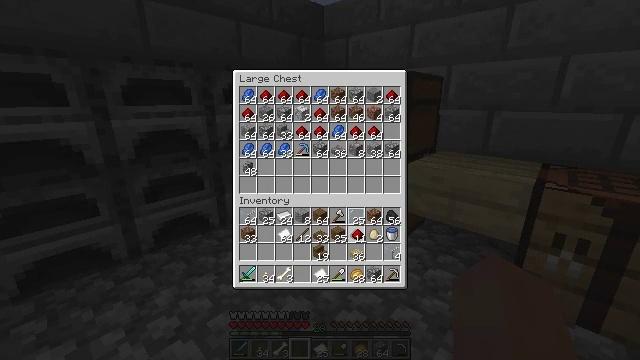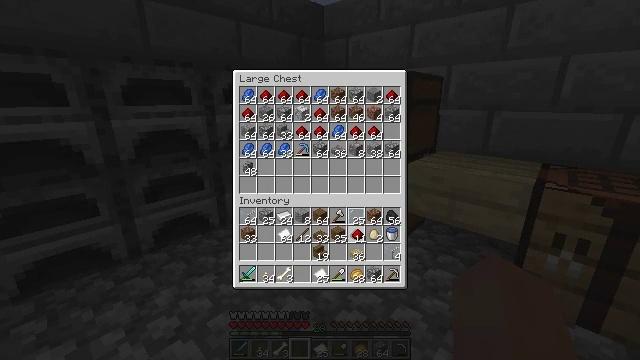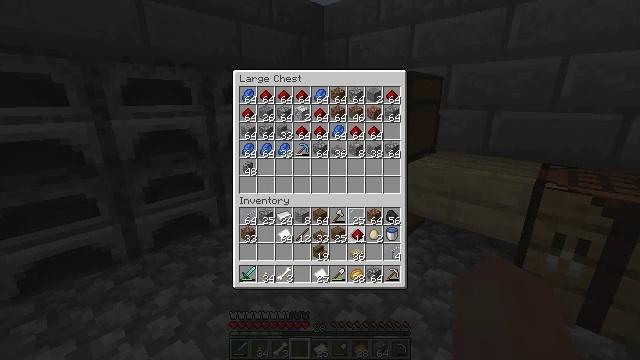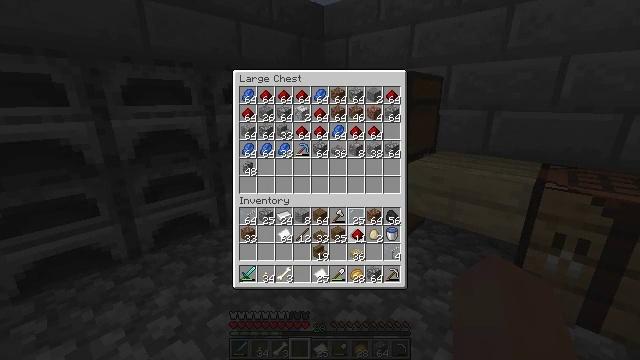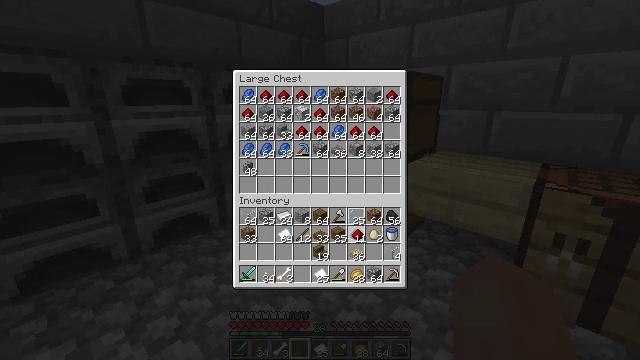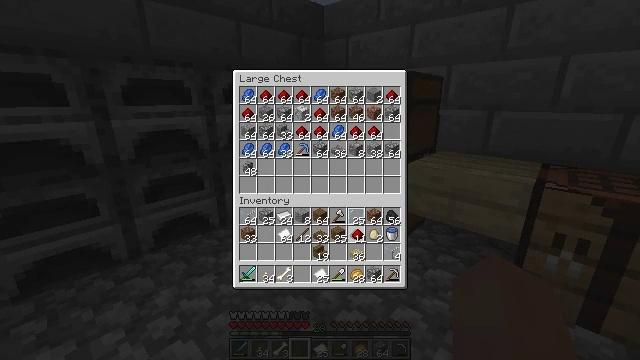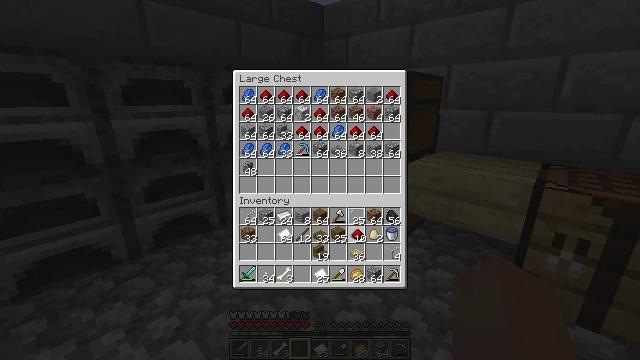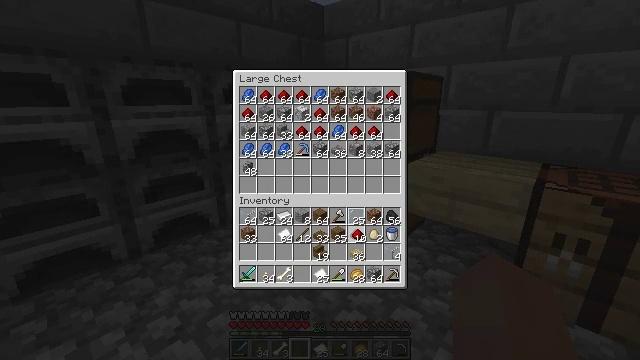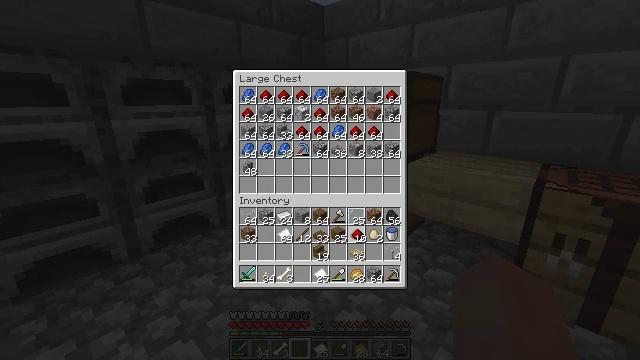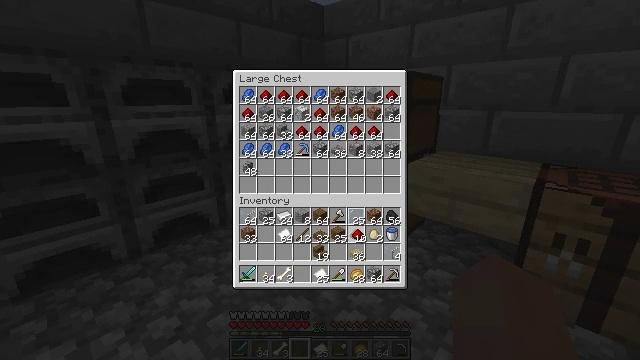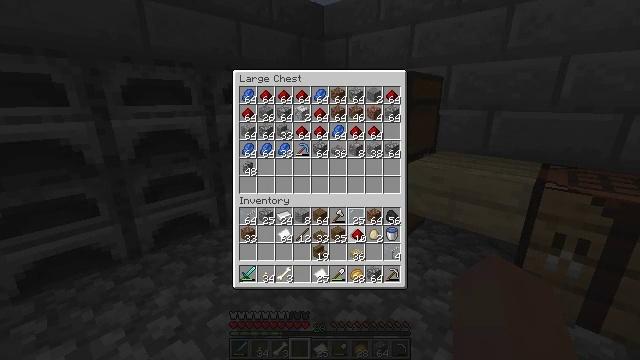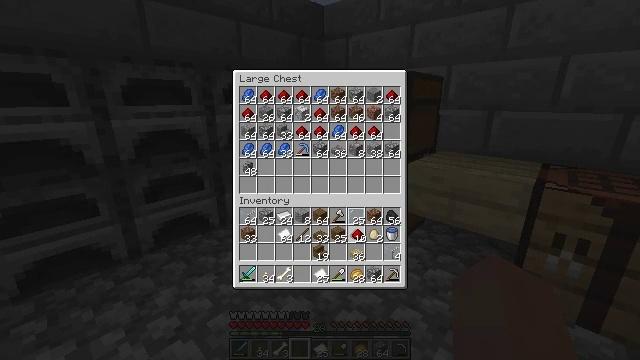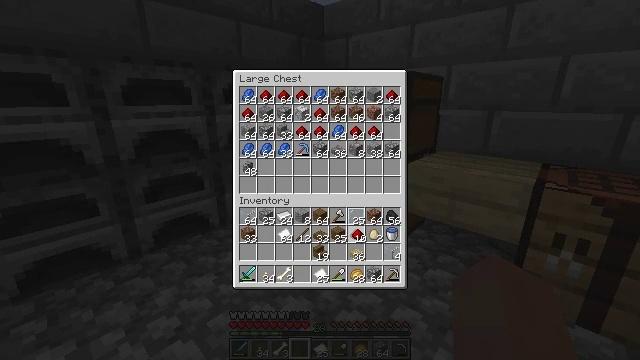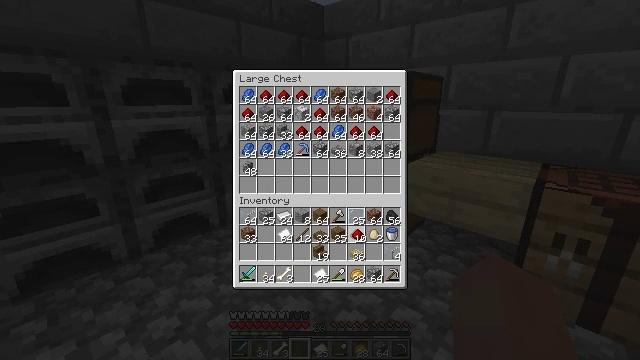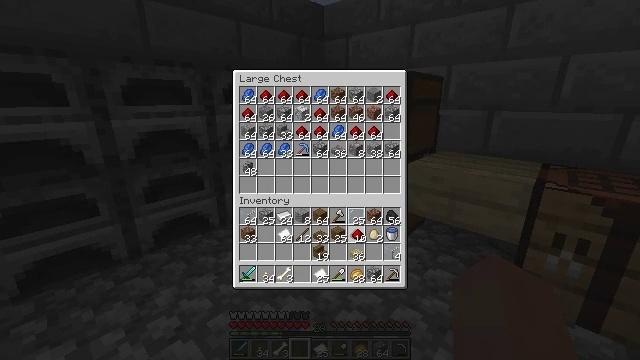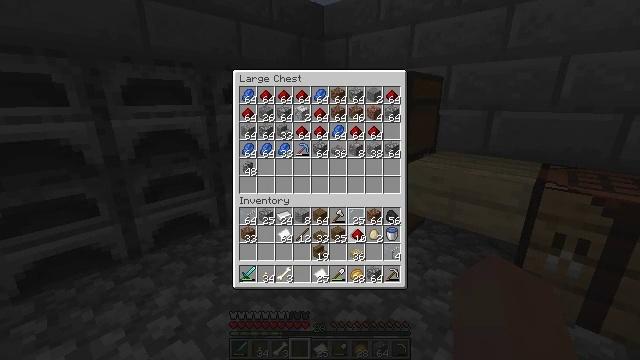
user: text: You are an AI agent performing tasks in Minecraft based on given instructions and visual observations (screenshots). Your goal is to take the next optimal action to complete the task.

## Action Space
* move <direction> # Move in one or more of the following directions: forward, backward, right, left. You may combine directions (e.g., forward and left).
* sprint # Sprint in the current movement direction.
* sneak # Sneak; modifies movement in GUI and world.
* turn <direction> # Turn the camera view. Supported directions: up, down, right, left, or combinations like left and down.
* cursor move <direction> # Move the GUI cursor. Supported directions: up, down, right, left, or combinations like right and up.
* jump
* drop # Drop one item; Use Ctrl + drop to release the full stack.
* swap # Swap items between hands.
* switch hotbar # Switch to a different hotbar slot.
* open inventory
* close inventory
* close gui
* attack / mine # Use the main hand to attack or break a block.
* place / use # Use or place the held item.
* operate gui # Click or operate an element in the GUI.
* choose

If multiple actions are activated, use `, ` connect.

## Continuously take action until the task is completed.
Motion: motion action
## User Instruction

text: Use iron ingots and redstone to craft a compass.
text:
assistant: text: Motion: no_op
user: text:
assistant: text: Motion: choose
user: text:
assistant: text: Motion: choose
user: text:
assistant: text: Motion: choose
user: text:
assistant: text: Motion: choose
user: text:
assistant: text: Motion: no_op
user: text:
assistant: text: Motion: no_op
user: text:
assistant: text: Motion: no_op
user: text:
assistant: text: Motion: no_op
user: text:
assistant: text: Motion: no_op
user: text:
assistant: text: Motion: no_op
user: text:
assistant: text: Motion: no_op
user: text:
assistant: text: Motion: no_op
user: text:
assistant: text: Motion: choose
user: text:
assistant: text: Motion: choose
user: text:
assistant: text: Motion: no_op
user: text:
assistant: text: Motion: no_op
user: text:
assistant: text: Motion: cursor move right and up
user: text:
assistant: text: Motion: cursor move right and up
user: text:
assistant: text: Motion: cursor move right and up
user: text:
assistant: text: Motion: cursor move up
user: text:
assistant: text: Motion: no_op
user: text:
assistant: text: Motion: no_op
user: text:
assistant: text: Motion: no_op
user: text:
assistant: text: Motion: no_op
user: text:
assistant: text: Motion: no_op
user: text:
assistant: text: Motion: no_op
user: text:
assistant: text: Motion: no_op
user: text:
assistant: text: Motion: no_op
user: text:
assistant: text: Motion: no_op